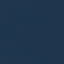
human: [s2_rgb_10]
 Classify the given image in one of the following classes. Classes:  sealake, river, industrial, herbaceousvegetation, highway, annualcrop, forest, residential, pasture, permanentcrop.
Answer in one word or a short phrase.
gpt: SeaLake